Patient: sex M, age 29
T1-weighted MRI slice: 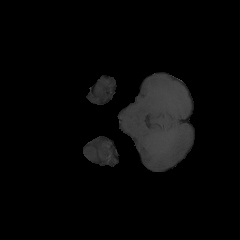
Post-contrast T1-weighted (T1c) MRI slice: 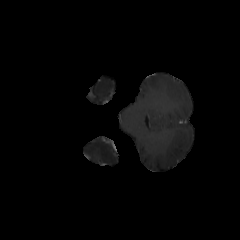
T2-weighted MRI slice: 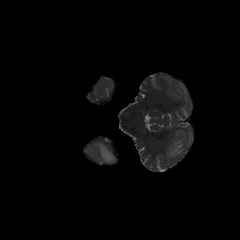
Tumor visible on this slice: yes
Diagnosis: Astrocytoma, IDH-mutant
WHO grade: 4